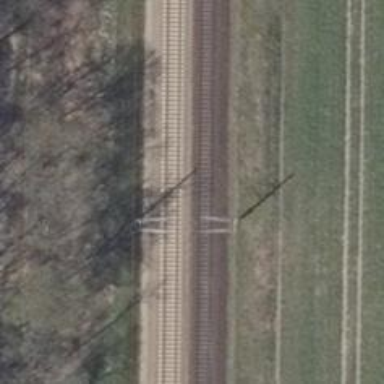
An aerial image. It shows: Railway milestone with catenary mast.